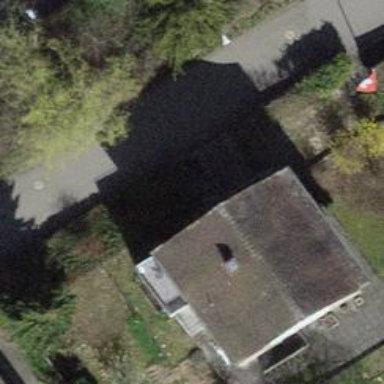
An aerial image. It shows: Building with tiled roof.